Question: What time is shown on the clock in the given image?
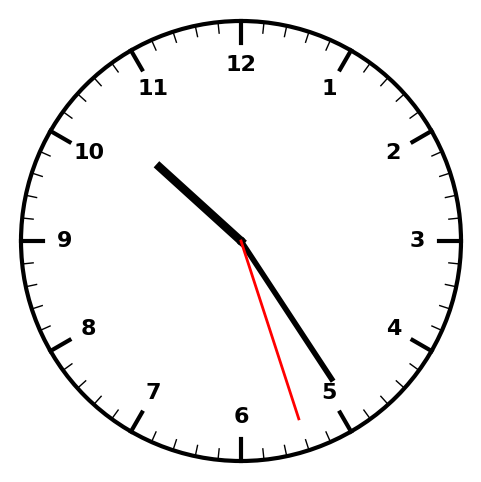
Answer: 10:24:27